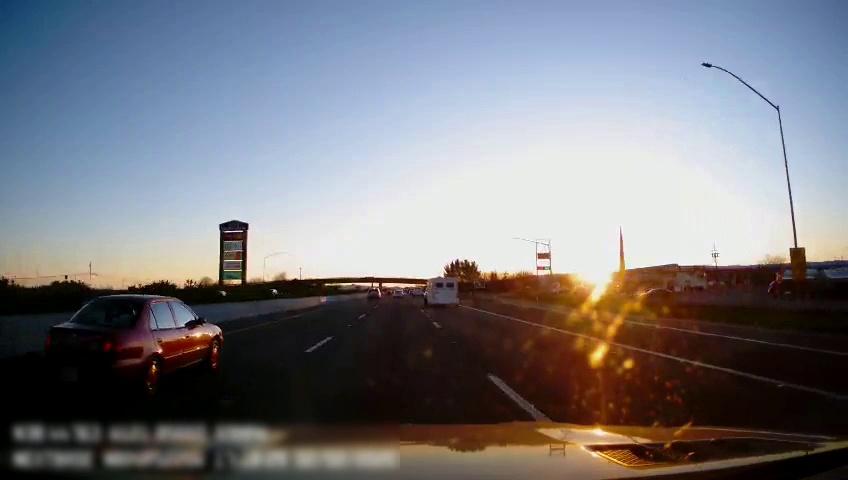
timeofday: Dusk/Dawn/Twilight
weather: Sunny
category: Drivable Space
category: Vehicles | Car
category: Vehicles | SUV
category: Vehicles | Truck
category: Vehicles | Truck
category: Vehicles | Other LV
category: Vehicles | SUV
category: Vehicles | Car
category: Vehicles | Car
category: Lanes | Current Lane
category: Lanes | Alternate Lane
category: Lanes | Alternate Lane
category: Lanes | Alternate Lane
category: Lanes | Alternate Lane
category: Lanes | Alternate Lane
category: Traffic | Signs